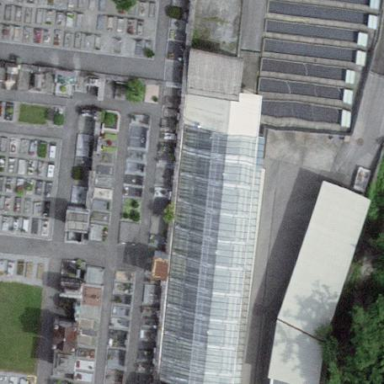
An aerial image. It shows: Greenhouse with gabled glass roof.